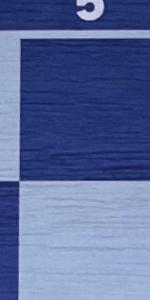
Label: Empty